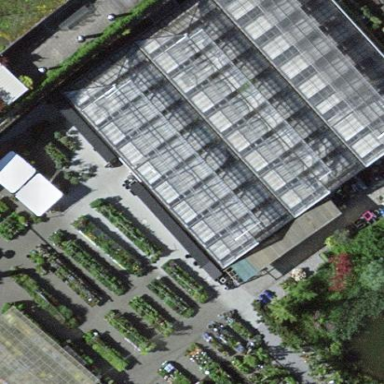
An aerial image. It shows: Greenhouse.